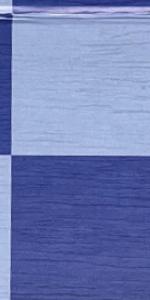
Label: Empty